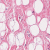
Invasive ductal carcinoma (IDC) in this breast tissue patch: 0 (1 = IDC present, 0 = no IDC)